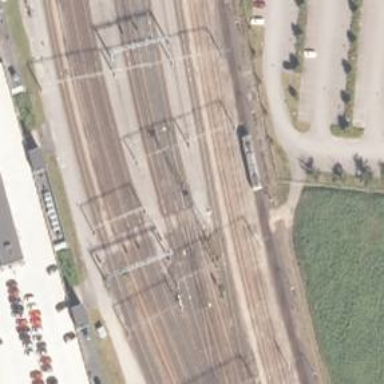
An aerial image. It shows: Level crossing along the railway.